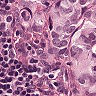
Metastatic tissue present: yes